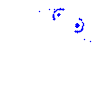
Particle: electron